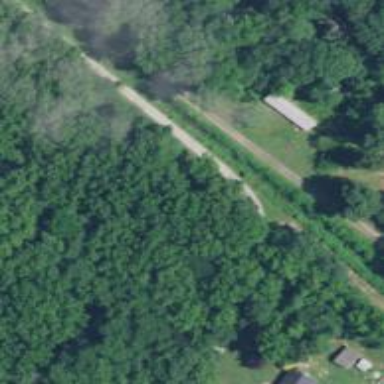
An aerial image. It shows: Driveway leading to service road.